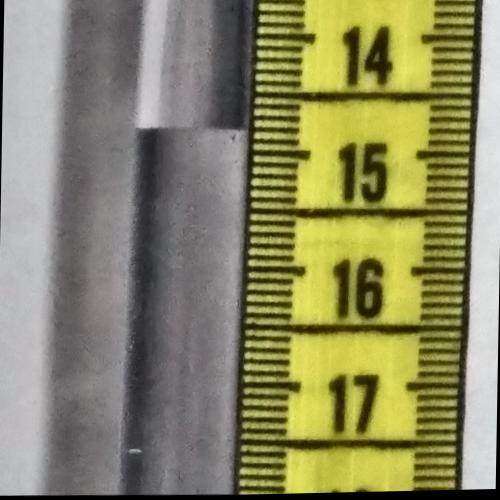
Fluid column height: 14.8 cm